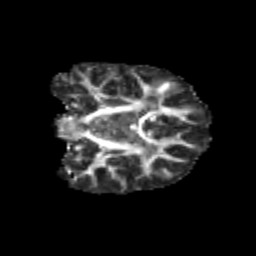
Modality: FA
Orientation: coronal
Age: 11
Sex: male
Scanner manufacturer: siemens
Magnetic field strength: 3 T
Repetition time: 3.8 s
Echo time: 0.07 s